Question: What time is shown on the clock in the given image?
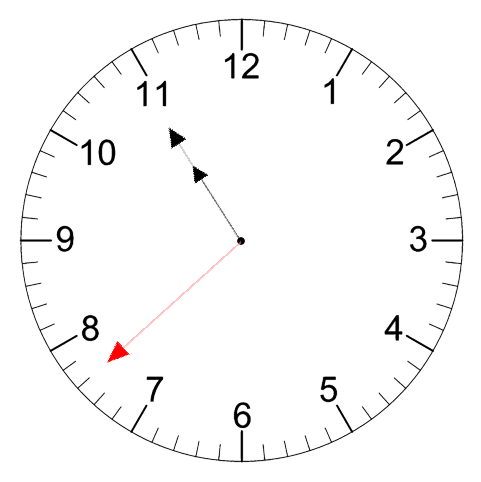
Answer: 10:54:38